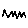
Label: zigzag